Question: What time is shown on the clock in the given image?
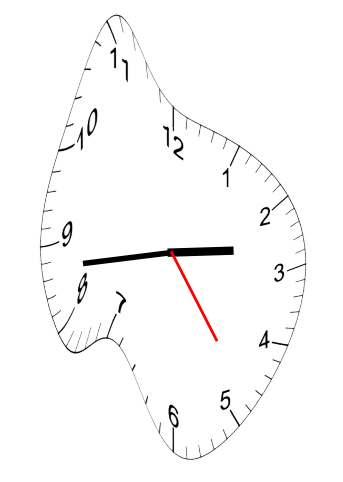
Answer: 02:43:24